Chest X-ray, AP view. Patient: 65 years old, sex F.
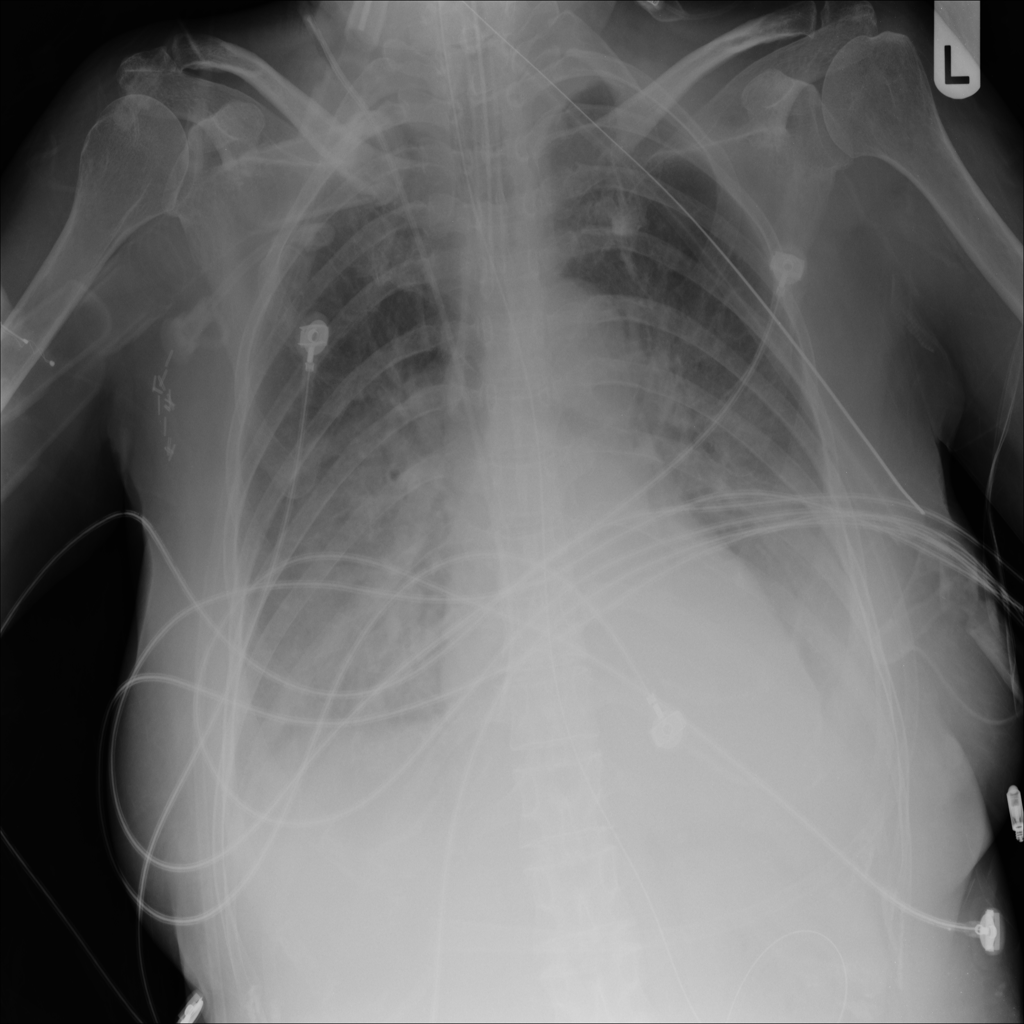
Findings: Infiltration